Interaction volume radius: 10 \u00c5
Interaction volume height: 30 \u00c5
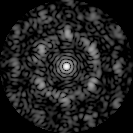
Disorder parameter: 0.6395